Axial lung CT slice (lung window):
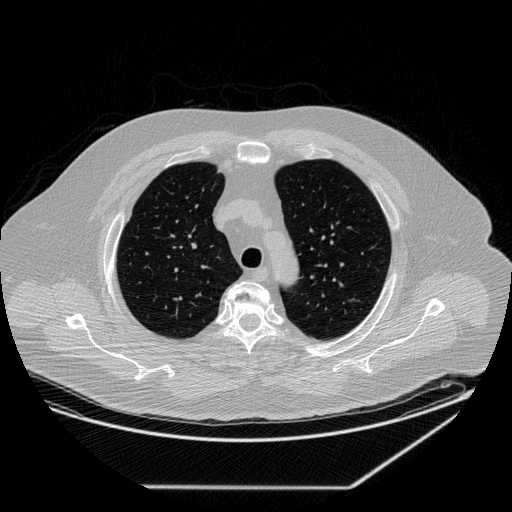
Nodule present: no